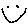
Label: smiley face